Question: I created a JPA project that I want to use in a dynamic web project.
I made a jar from this JPA project and added it in a lib folder in the dynamic webproject. I then added this to the buildpath of the dynamic web project and also ticked it in the "Order and Export" tab.
First question : I created the jar file with a normal export to jar with these options;

Are these ok or do I have to add something.
Second question: After I added this jar to the buildpath and I use a instance of a class from within this jar I can add it to the imports and the class is know so I don't see any errors.
When I try to run the jsp and servlet where I use the class I get a error in my apache with a java.lang.ClassNotfoundEception at the line where I use the class. So for some reason he doesn' find the class at runtime.
I tried to make the jar over and over again with different options. I tried to import the class I need on different way's (ctrl-T) but I only see one class.
The only thing I find strange is the way the import looks. In my JPA project I have a package structure like :
be.JPA.project6
in my dynamic web project I have a package structure like :
be.project6
when I see the import, I see : be.JPA.project6.data.classname
I would expect that a different structure so he would know that he needs to search outside the "normal" package structure. But also with "ctrl-T" I only can see this class
I don't want to make a reference to the other project but use it like this with a jar.
I'm out of any clues at the moment, so any advise would be more then welcome.
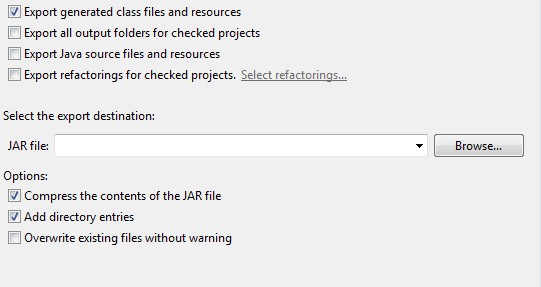
Answer: The build path is that: a build path. A path used to the application.
The classpath of a webapp is composed from the WEB-INF/class directory, and the set of jars in 'WEB-INF/lib'.
Remove the jar from the build path of the dynamic web project. The just drop it into the 'WebContent/WEB-INF/lib' directory. Eclipse will automatically add all the jars in this directory to the build path, and will put them in the 'WEB-INF/lib' directory of the deployed web application, so that they're also part of the runtime classpath.